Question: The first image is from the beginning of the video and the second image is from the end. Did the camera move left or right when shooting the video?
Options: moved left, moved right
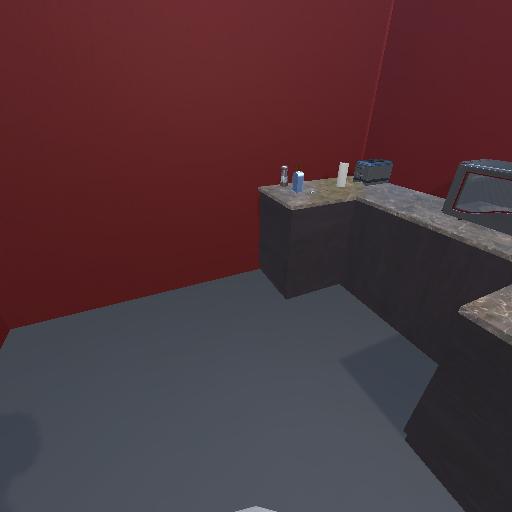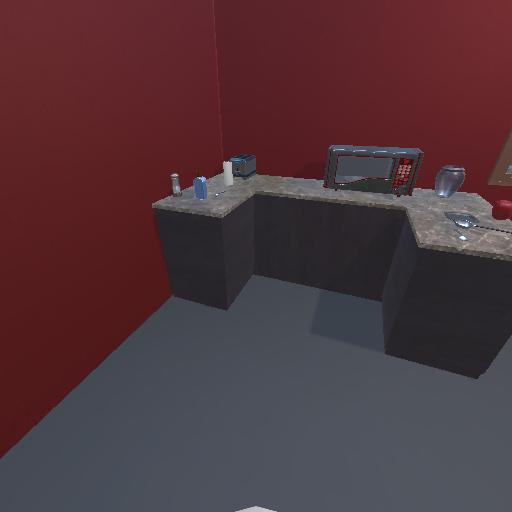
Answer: moved left